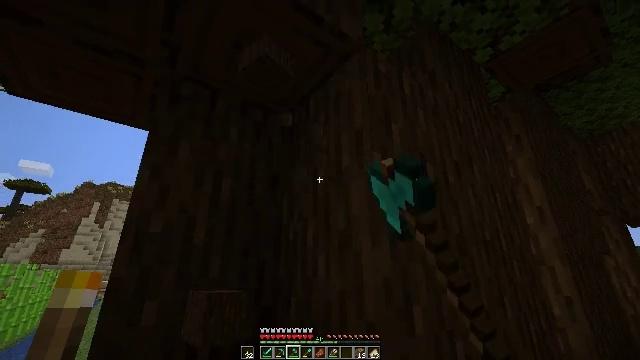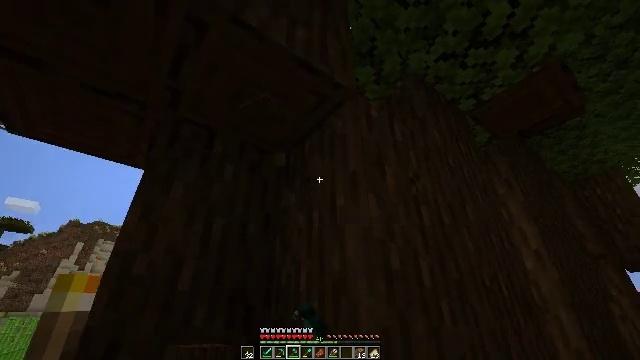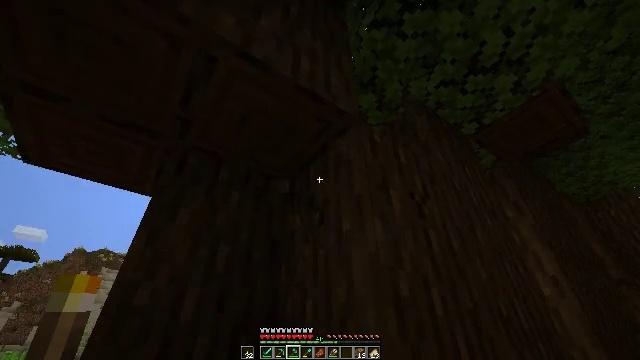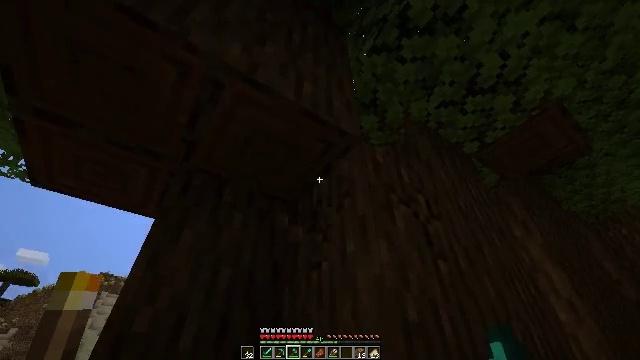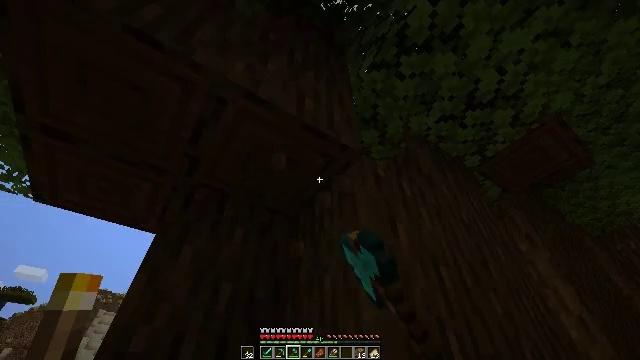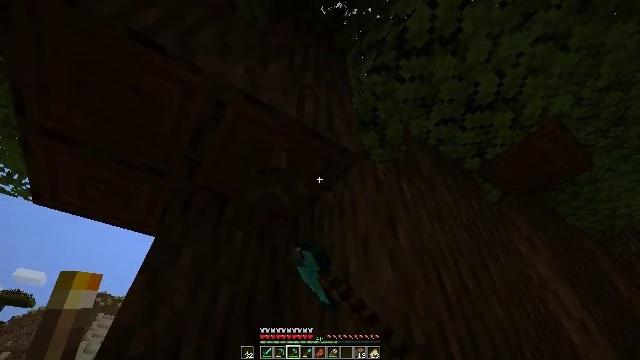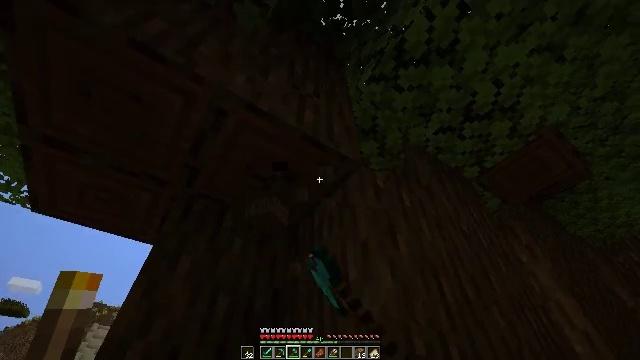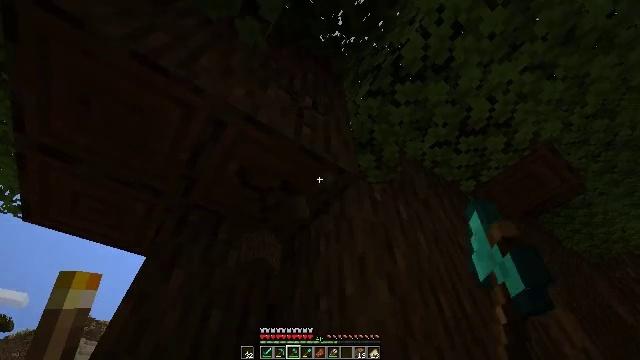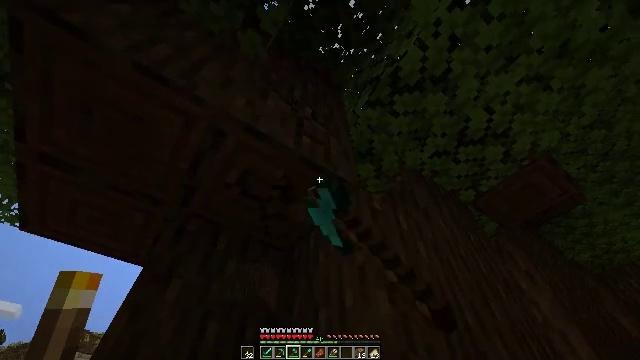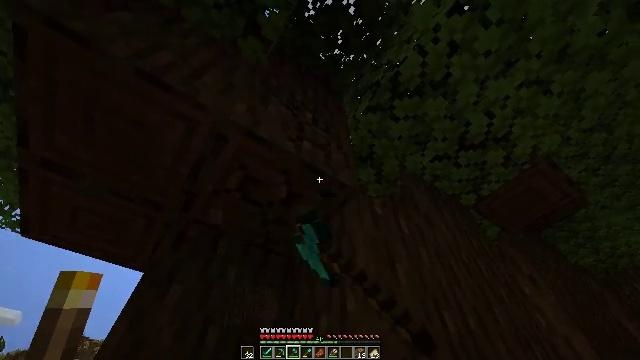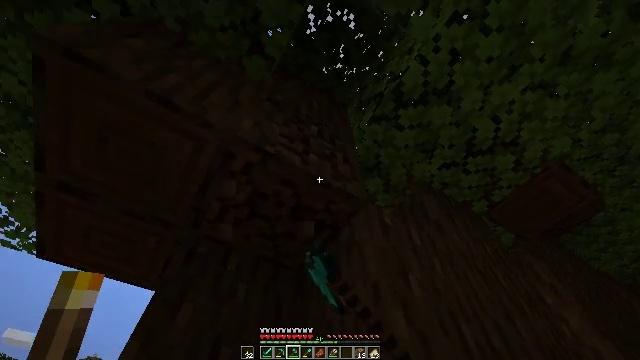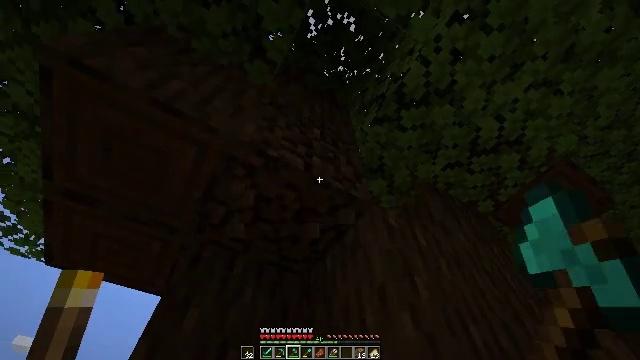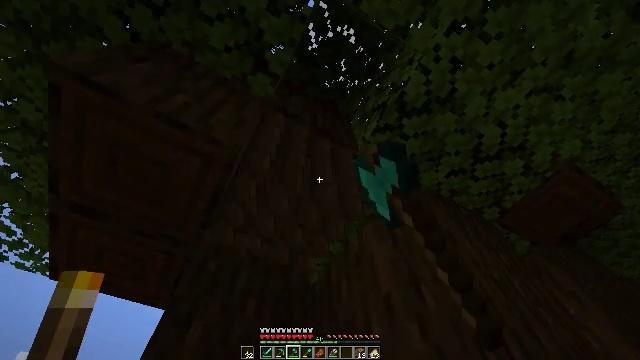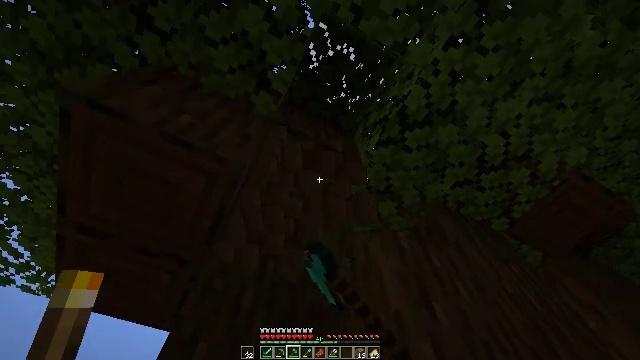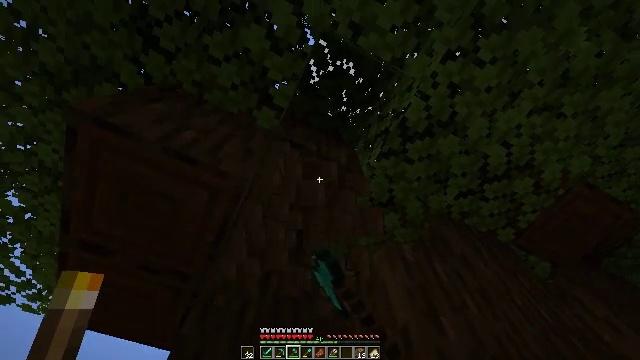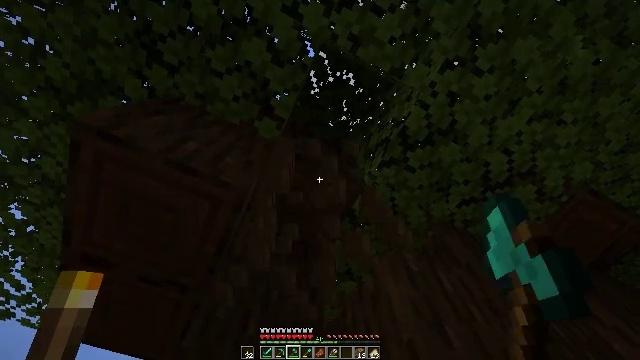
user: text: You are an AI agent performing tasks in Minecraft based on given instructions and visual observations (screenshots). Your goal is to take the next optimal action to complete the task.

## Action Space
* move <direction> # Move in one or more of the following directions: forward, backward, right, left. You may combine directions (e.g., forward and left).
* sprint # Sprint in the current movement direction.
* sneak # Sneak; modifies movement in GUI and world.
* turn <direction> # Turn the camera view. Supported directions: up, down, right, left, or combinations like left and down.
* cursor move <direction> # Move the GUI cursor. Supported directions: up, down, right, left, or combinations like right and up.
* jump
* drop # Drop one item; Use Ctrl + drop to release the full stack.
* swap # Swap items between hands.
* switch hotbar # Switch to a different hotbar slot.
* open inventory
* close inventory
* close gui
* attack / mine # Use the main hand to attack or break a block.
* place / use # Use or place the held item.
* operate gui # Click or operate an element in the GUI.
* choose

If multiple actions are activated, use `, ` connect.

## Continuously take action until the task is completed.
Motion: motion action
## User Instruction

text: Gather dark oak log for crafting.
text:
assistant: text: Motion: turn right and up, attack / mine
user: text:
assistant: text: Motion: turn left and up, attack / mine
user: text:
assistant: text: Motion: turn up, attack / mine
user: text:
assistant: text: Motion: turn up, attack / mine
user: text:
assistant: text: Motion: attack / mine
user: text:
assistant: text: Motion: turn up, attack / mine
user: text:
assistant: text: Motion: turn up, attack / mine
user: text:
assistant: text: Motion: turn up, attack / mine
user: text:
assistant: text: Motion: turn up, attack / mine
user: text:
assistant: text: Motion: turn left and up, attack / mine
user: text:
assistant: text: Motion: turn left, attack / mine
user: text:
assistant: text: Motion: turn left and up, attack / mine
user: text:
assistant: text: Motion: turn left and up, attack / mine
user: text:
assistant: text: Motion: turn left and up, attack / mine
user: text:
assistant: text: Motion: turn up, attack / mine
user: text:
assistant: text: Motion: attack / mine
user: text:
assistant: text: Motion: attack / mine
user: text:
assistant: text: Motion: attack / mine
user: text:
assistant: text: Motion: attack / mine
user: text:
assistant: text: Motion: attack / mine
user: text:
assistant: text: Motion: attack / mine
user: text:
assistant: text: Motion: attack / mine
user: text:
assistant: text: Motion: attack / mine
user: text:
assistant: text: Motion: attack / mine
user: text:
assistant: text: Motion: attack / mine
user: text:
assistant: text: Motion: attack / mine
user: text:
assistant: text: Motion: attack / mine
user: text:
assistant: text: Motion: attack / mine
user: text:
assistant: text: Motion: attack / mine
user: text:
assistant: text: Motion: turn left and down, attack / mine